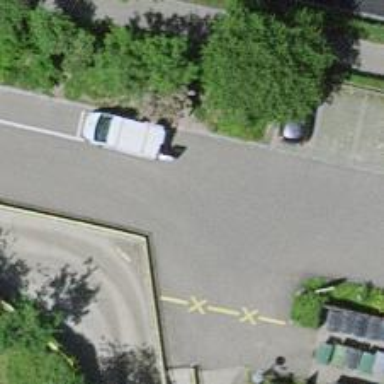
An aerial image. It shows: Footway surfaced with paving stones.